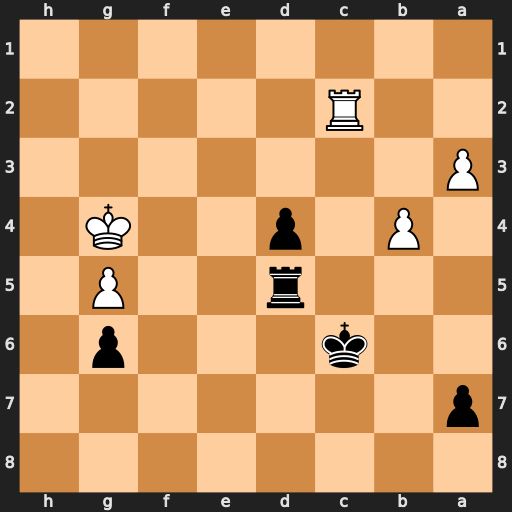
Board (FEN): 8/p7/2k3p1/3r2P1/1P1p2K1/P7/2R5/8
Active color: b
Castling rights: -
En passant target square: -
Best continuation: Kb5 Kf3 d3 Rc5+ Rxc5